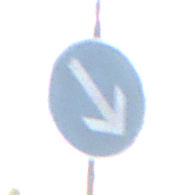
Verkehrszeichen: VorgeschriebeneVorbeifahrtRechts
Umgebung: Outdoor, Suburban
Tageszeit: MorningAfternoon
Wetter: PartlyCloudy
Licht: Natural
Jahreszeit: NotSpecified
Kontrast: MediumContrast